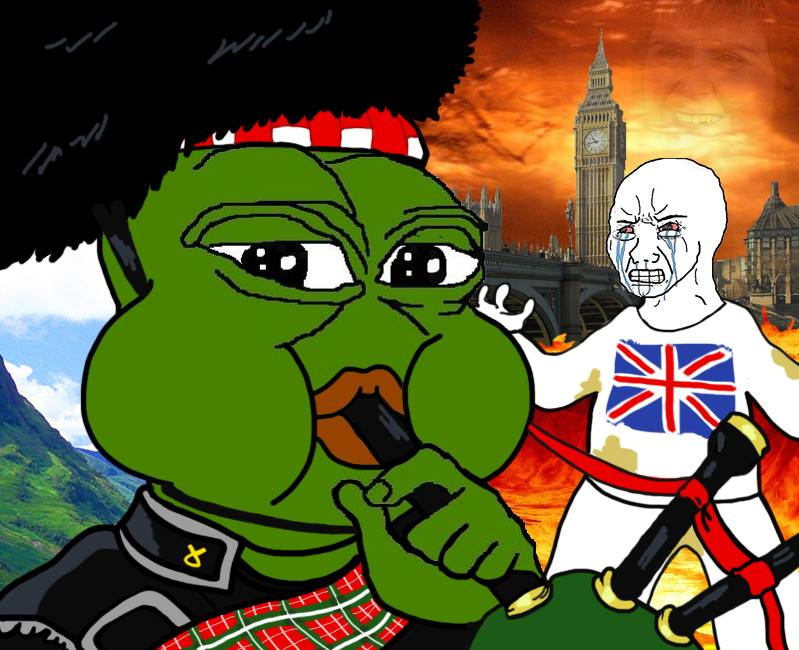
Label: 5_Pepe